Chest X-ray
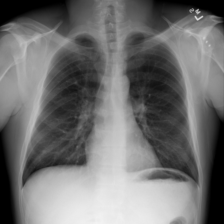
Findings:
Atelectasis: negative
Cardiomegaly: negative
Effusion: negative
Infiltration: negative
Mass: negative
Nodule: negative
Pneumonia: negative
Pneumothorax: negative
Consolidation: negative
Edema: negative
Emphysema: negative
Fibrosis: negative
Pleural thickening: negative
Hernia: negative